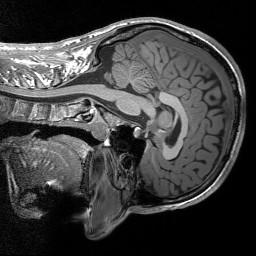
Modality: T1w
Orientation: sagittal
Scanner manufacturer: siemens
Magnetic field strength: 3 T
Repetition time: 1.76 s
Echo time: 0.0022 s